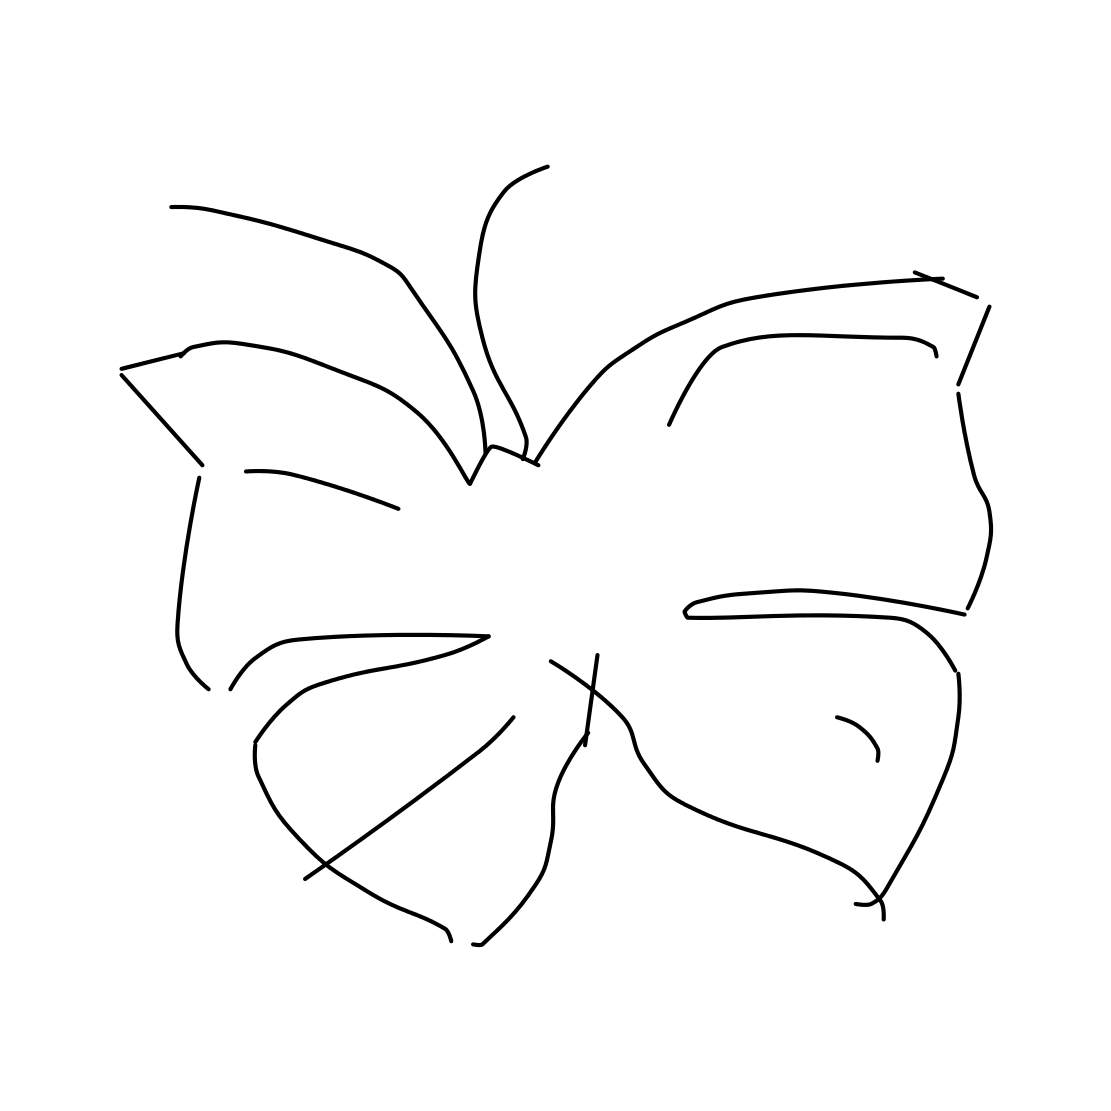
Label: butterfly